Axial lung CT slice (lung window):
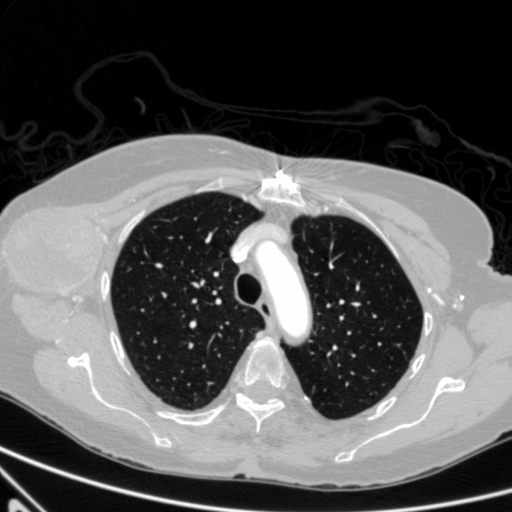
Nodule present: no